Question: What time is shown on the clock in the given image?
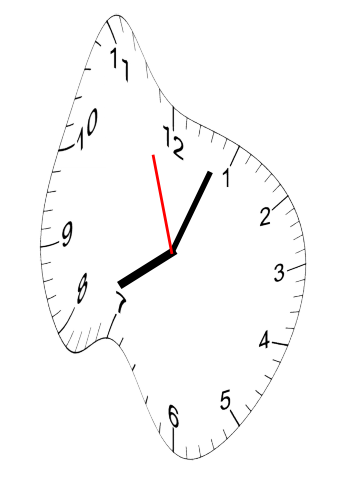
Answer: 08:03:57